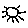
Label: sun